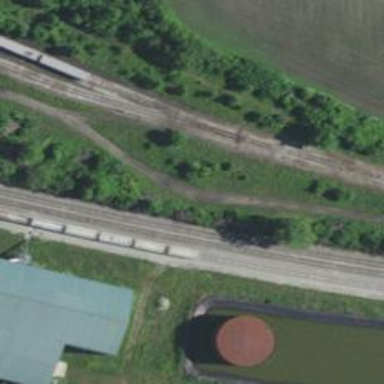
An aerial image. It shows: Railway track.